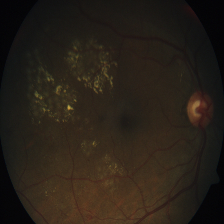
Diabetic retinopathy grade: Severe